Question: I am running 'SQLManagementStudio_x86_2012_ENU.exe' to install SQL Server 2012. I came across a problem and I was hunged on it too long.
I have seen the same problem in SO and they are give a solution for that. I also over come that problem but again stuck again in half way through. So I am going to ask this again(not a spam)
Problem: When I ran above mentioned exe it was installed fine, Then I tried to create a instance of the server. I used 'SQL Server Installation Center' in configuration tools. then I selected new SQL Server and it asks me to select the 'SQL Server Installation Media'. I selected 'C:\Program Files (x86)\Microsoft SQL Server' but it was invalied.
then I figured out that it is asking for the Installation media itself. So I extracted the .exe file to a folder and selected that path. that was taken as a valid media.
I refered to this <URL>.
some have mentioned that this was a bug <URL>.

when I clicked next it gives the following error. so that I can not proceed and create a instance. Can some one help me on this.
thanks in advance.
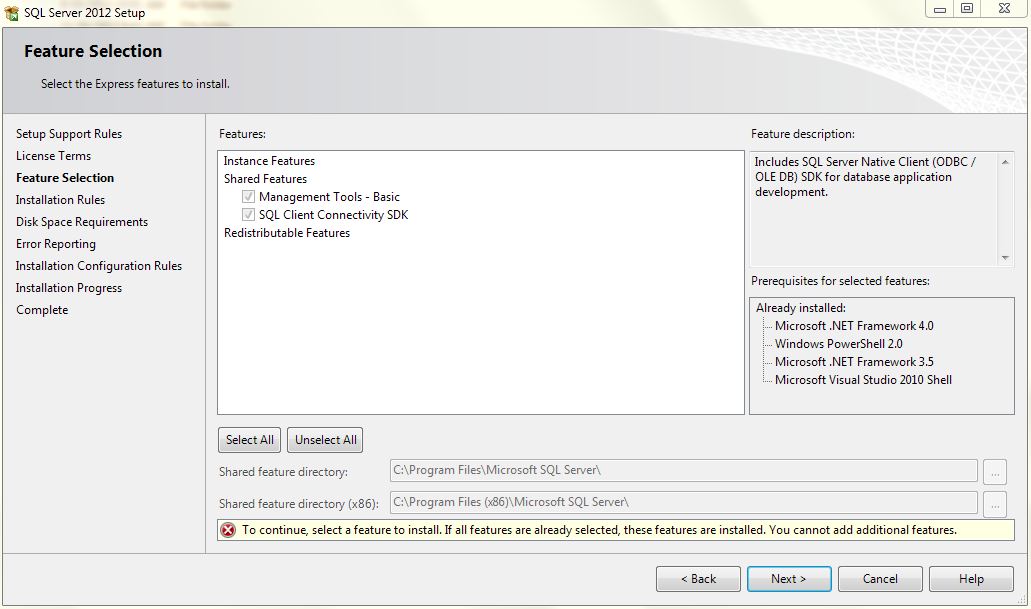
Answer: I have tried lot of things to come up with a solution for this. As you can see in the picture, there are only 2 check boxes which are already checked and disabled. This is not the right .exe file to run(I was unable to create a server instance using this). I downloaded the right SQL server installation file from <URL>.
There are several .exe files that gives different functionality enhancements. I chose SQL server with tools which is about 1GB. I did not have to uninstall the existing sql server installation. I installed this and it worked fine. I will post back if I found a way to create a SQL server form the given installation. If you have the same problem as described above, most probably you are using the wrong .exe file.
Good luck with your fix.